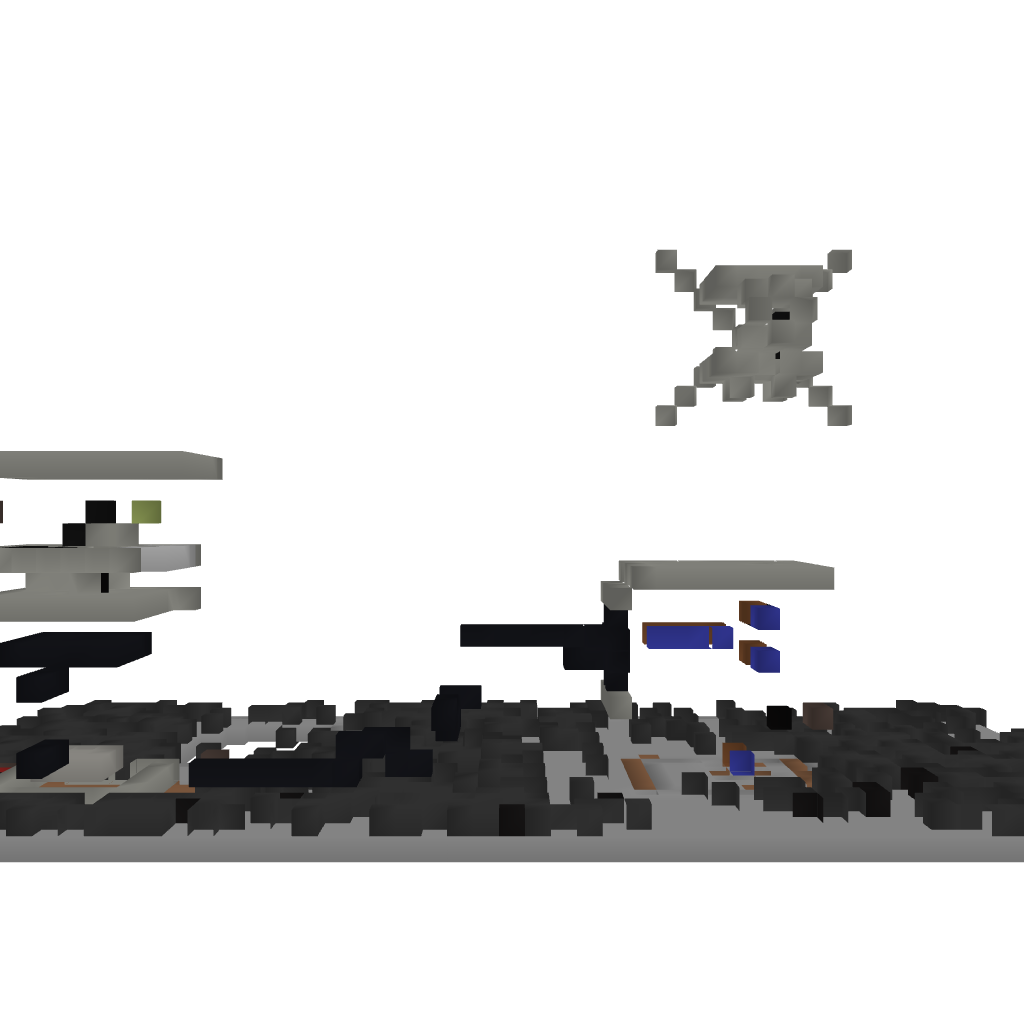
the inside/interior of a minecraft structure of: PHILIPS coffeemaker.